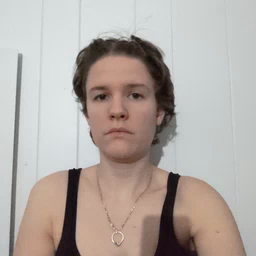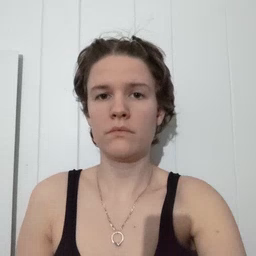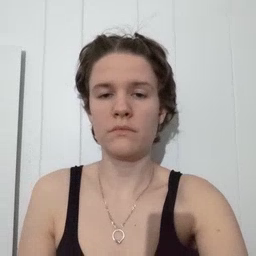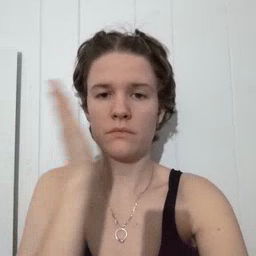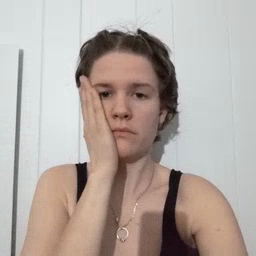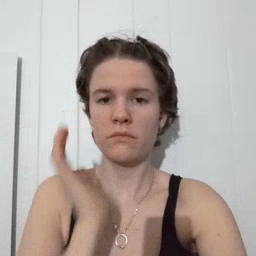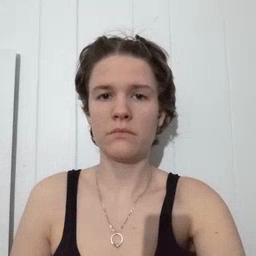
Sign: bed